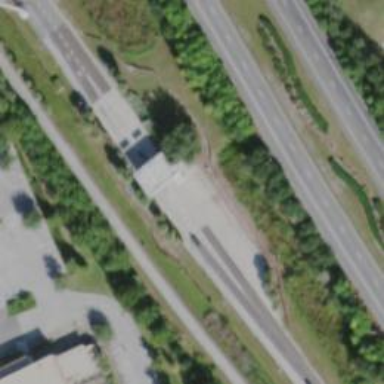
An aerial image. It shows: Toll gantry on the road.